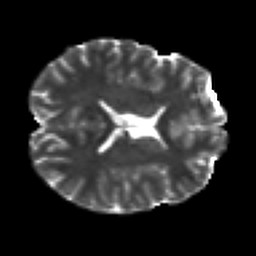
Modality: T2w
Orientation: axial
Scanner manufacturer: siemens
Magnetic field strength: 3 T
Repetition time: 7.8 s
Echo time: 0.09 s